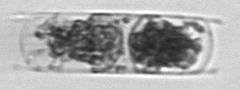
Label: Hemiaulus